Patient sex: M
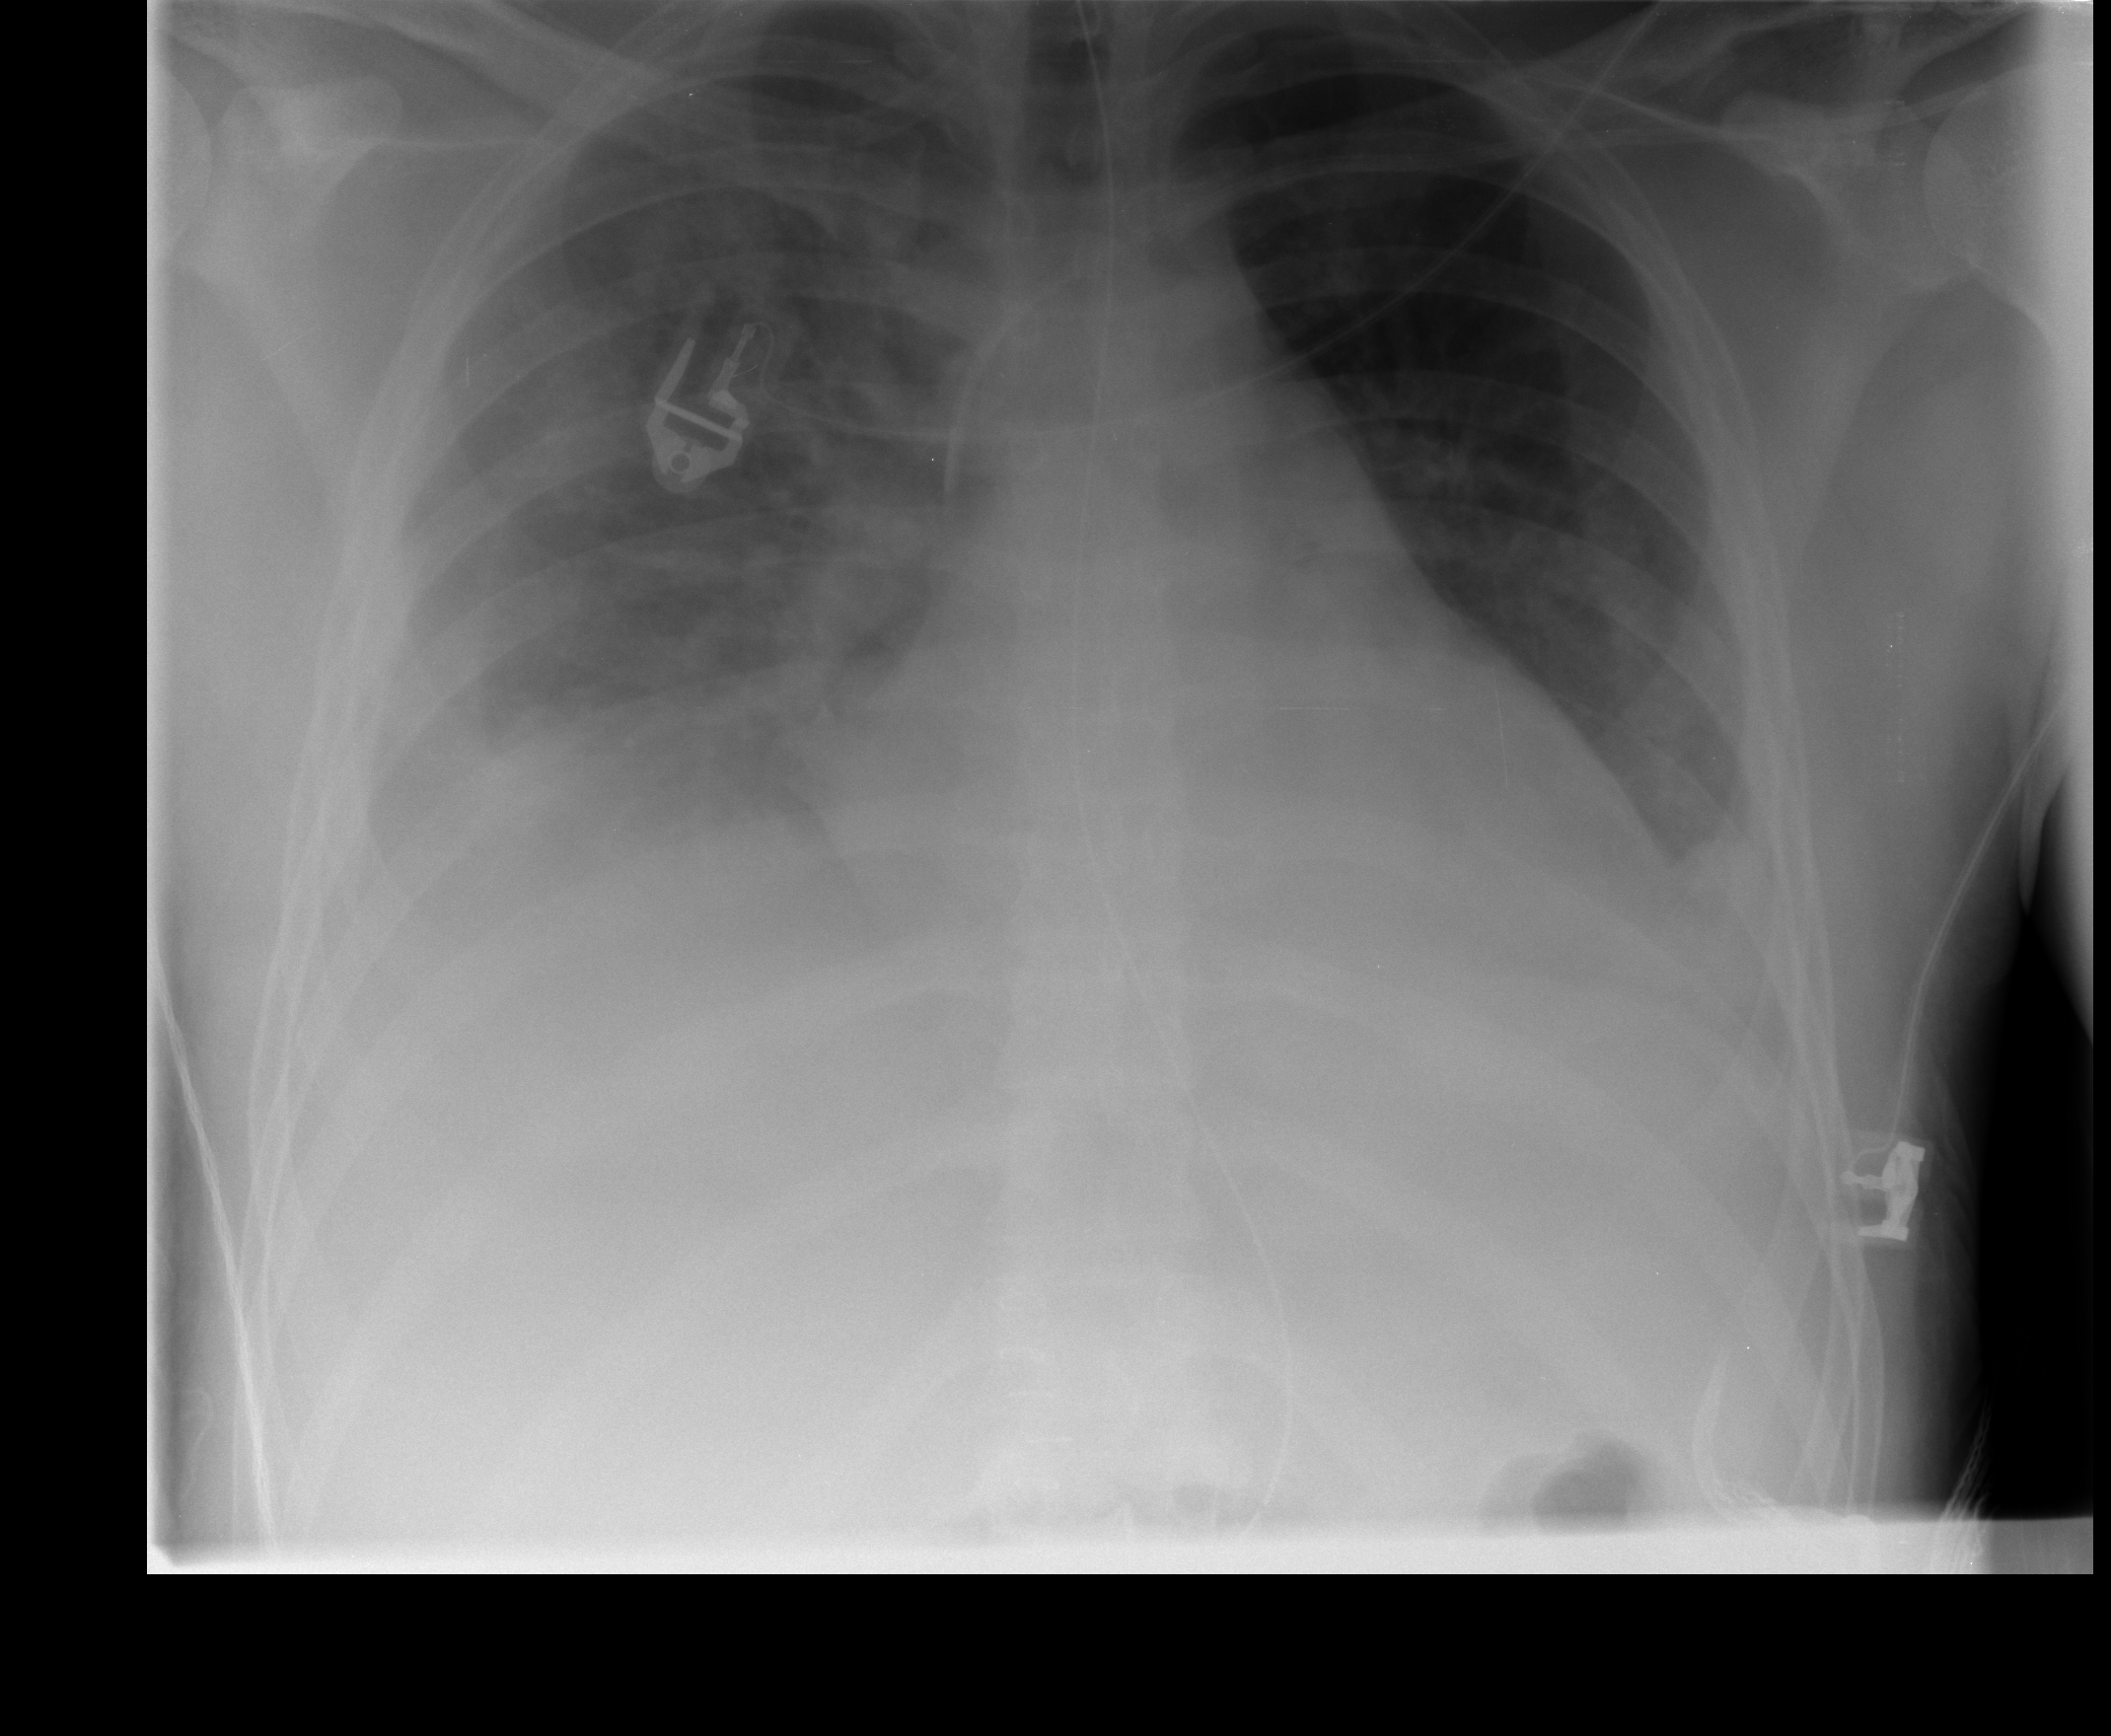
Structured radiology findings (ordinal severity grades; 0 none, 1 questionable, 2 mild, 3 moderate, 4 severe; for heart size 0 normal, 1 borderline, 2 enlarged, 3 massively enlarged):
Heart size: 2
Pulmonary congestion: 1
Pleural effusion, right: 3
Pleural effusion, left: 2
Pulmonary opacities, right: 0
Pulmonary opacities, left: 0
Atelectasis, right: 3
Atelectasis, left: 2